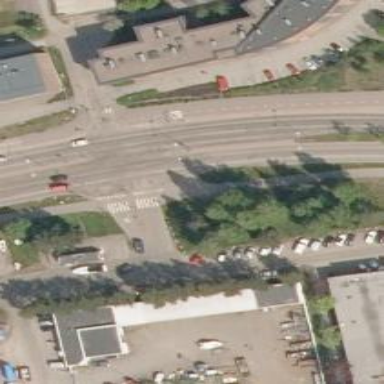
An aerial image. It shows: Crossing on asphalt cycleway.